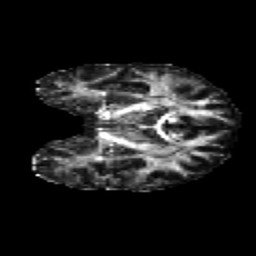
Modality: FA
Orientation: coronal
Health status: healthy
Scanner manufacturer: philips
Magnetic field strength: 3 T
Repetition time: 9.75 s
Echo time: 0.092 s